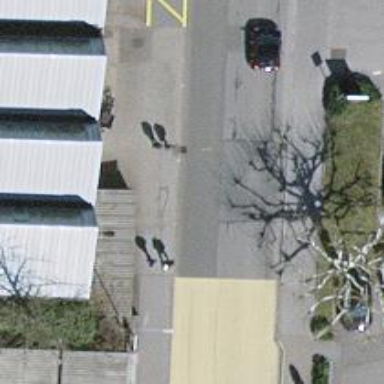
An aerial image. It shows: Bicycle parking area with wall loops for securing bikes.